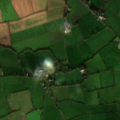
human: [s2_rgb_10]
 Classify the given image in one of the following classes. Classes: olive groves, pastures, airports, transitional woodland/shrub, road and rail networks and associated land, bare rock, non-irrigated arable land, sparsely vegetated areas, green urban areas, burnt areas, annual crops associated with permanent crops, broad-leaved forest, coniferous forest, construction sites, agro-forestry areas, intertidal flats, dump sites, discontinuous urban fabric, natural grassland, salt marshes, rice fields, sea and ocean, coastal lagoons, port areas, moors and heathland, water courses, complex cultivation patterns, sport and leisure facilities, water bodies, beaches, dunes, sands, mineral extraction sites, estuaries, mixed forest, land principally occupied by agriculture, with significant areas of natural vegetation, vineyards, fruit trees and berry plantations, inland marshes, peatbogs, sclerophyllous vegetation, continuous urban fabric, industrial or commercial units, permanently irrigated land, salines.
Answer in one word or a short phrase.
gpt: non-irrigated arable land, pastures, complex cultivation patterns